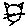
Label: cat